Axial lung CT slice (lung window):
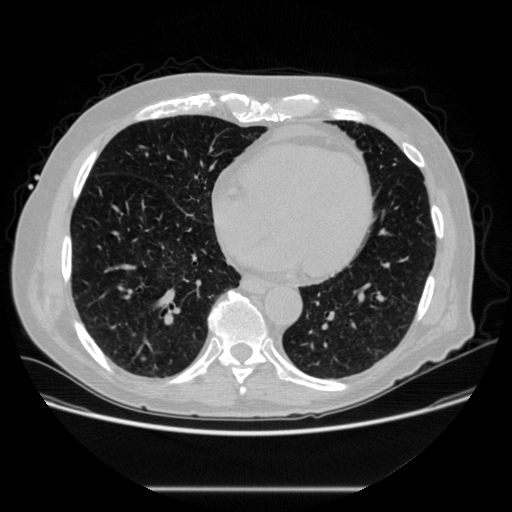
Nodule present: no